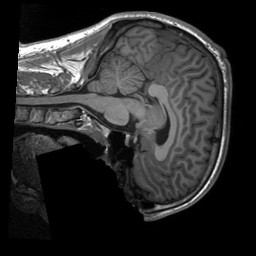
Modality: T1w
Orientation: sagittal
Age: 29
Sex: male
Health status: healthy
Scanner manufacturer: siemens
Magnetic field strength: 3 T
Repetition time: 2.3 s
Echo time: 0.00229 s